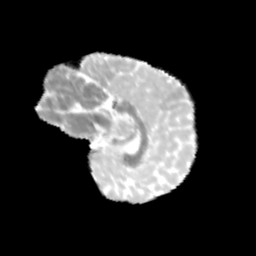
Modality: MD
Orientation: sagittal
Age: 10
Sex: male
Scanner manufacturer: siemens
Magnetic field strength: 3 T
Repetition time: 3.8 s
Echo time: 0.07 s